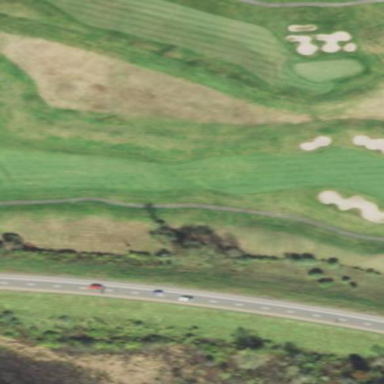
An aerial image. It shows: Grassy area designated as golf fairway.